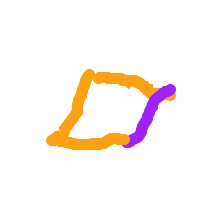
Shape: parallelogram